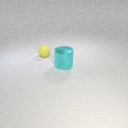
large cyan metal cylinder to the right of small yellow rubber sphere